Aerial crown-view tile of a tropical tree (Barro Colorado Island, Panama), acquired 20250317:
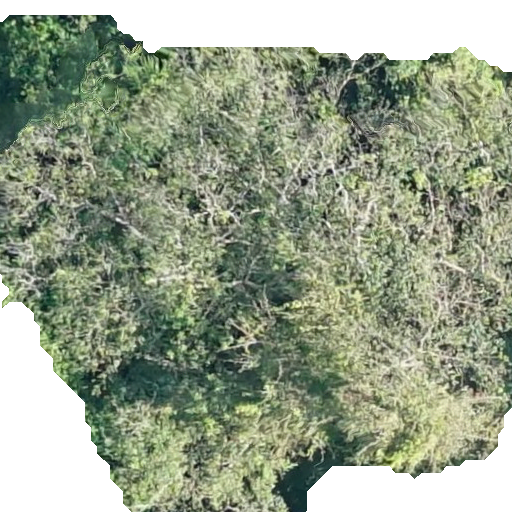
Species: Hura crepitans
GBIF accepted scientific name: Hura crepitans
Crown area: 375.69 m²